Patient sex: M
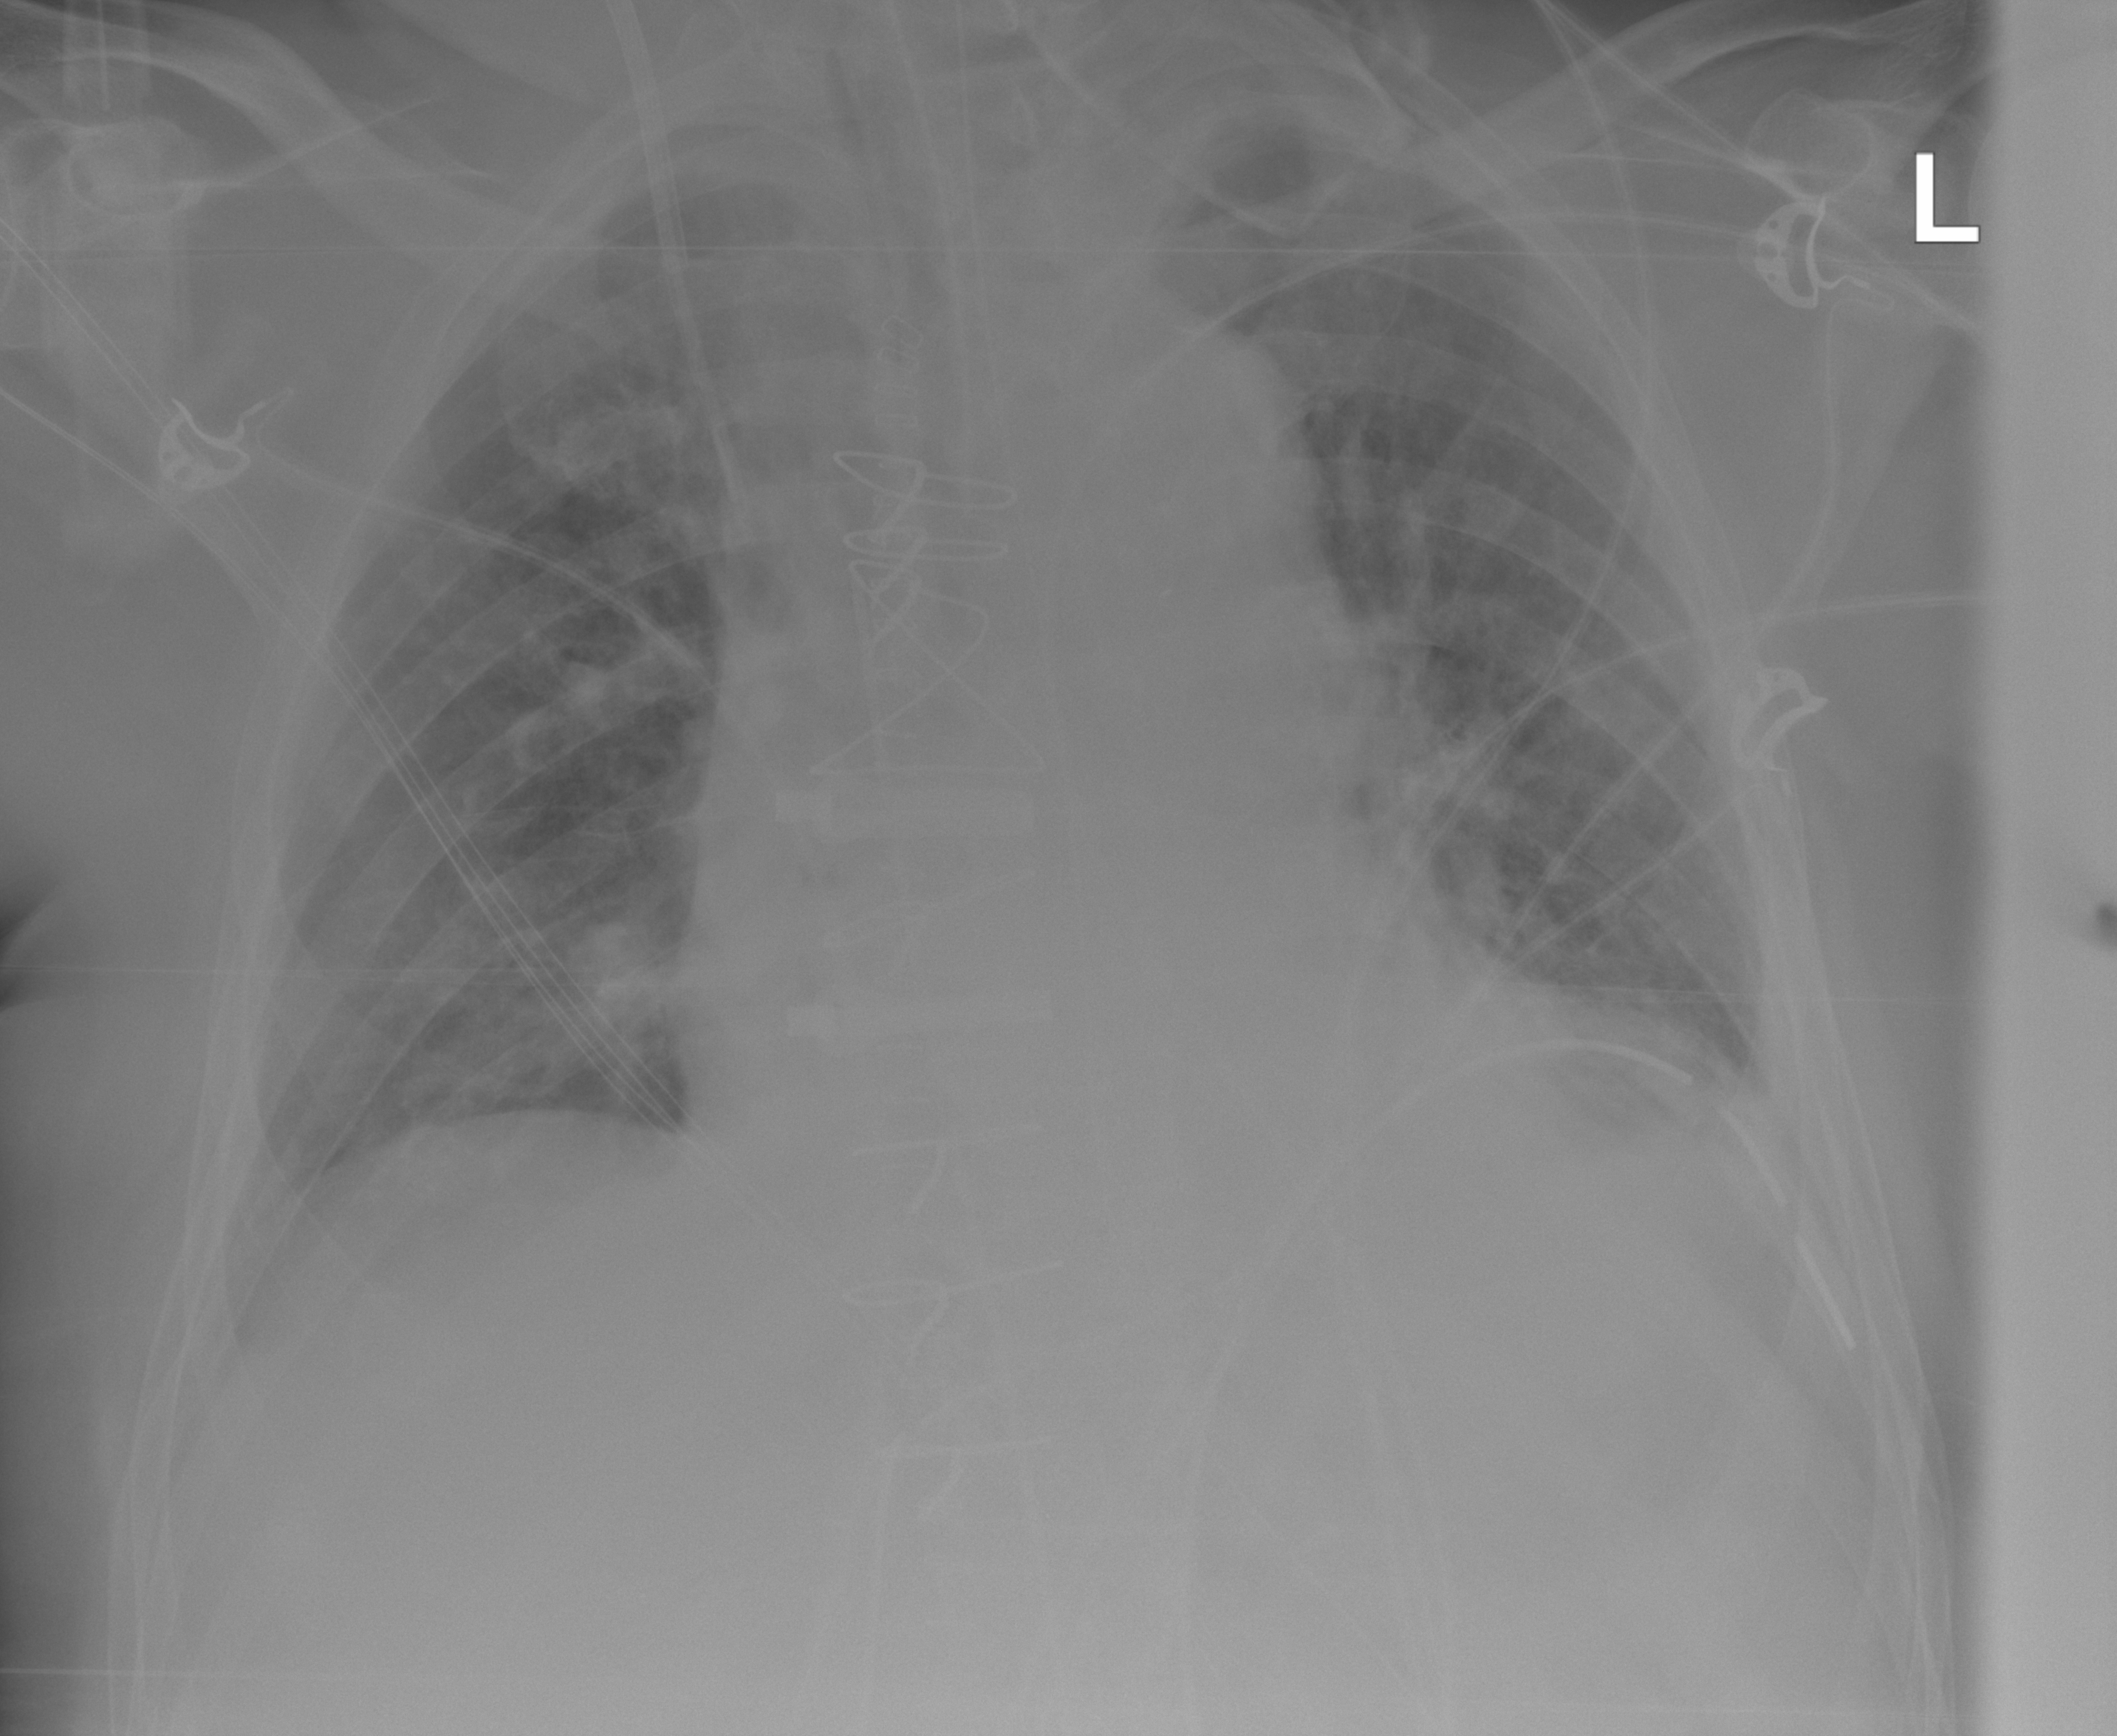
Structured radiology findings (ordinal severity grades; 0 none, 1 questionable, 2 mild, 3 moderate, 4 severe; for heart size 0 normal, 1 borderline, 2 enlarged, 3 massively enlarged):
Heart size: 2
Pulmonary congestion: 0
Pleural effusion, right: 0
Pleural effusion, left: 2
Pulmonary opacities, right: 0
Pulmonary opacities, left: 0
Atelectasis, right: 2
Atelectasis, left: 2